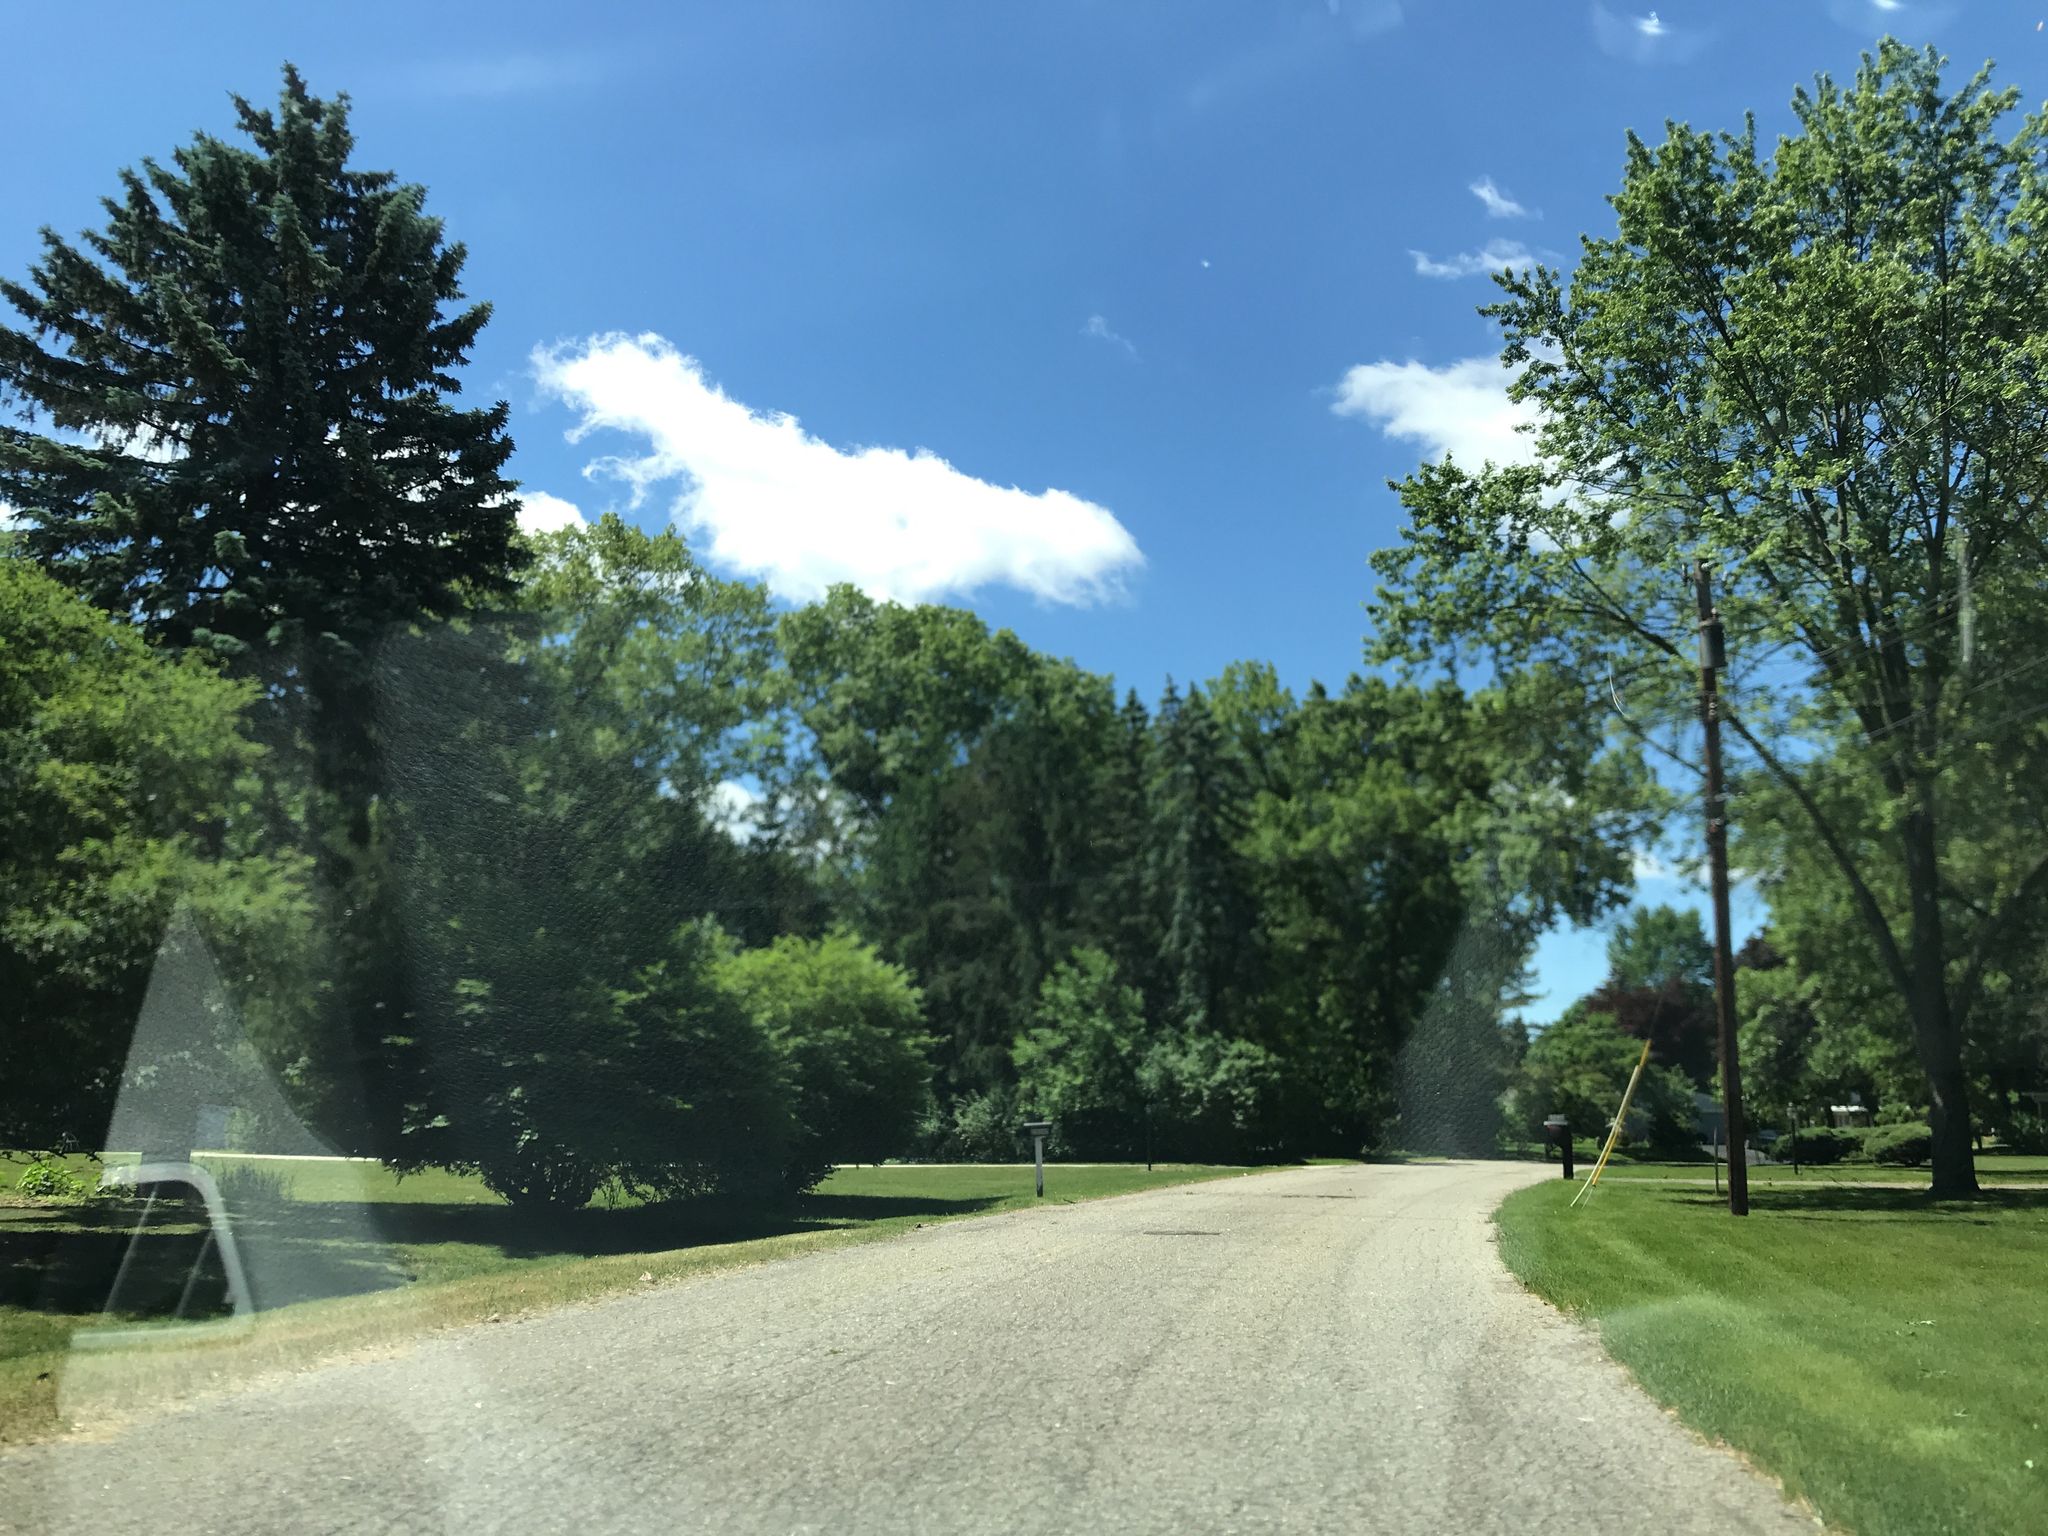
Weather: clear
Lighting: day
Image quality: slightly poor
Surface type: walking surface
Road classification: residential
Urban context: suburban or peri-urban
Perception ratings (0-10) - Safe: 8.96, Lively: 2.06, Beautiful: 8.68, Boring: 4.22, Depressing: 1.6, Wealthy: 8.54